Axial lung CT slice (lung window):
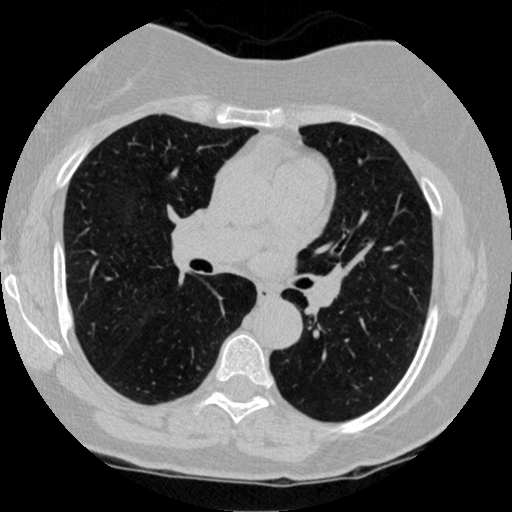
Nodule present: no